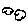
Label: cloud